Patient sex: M
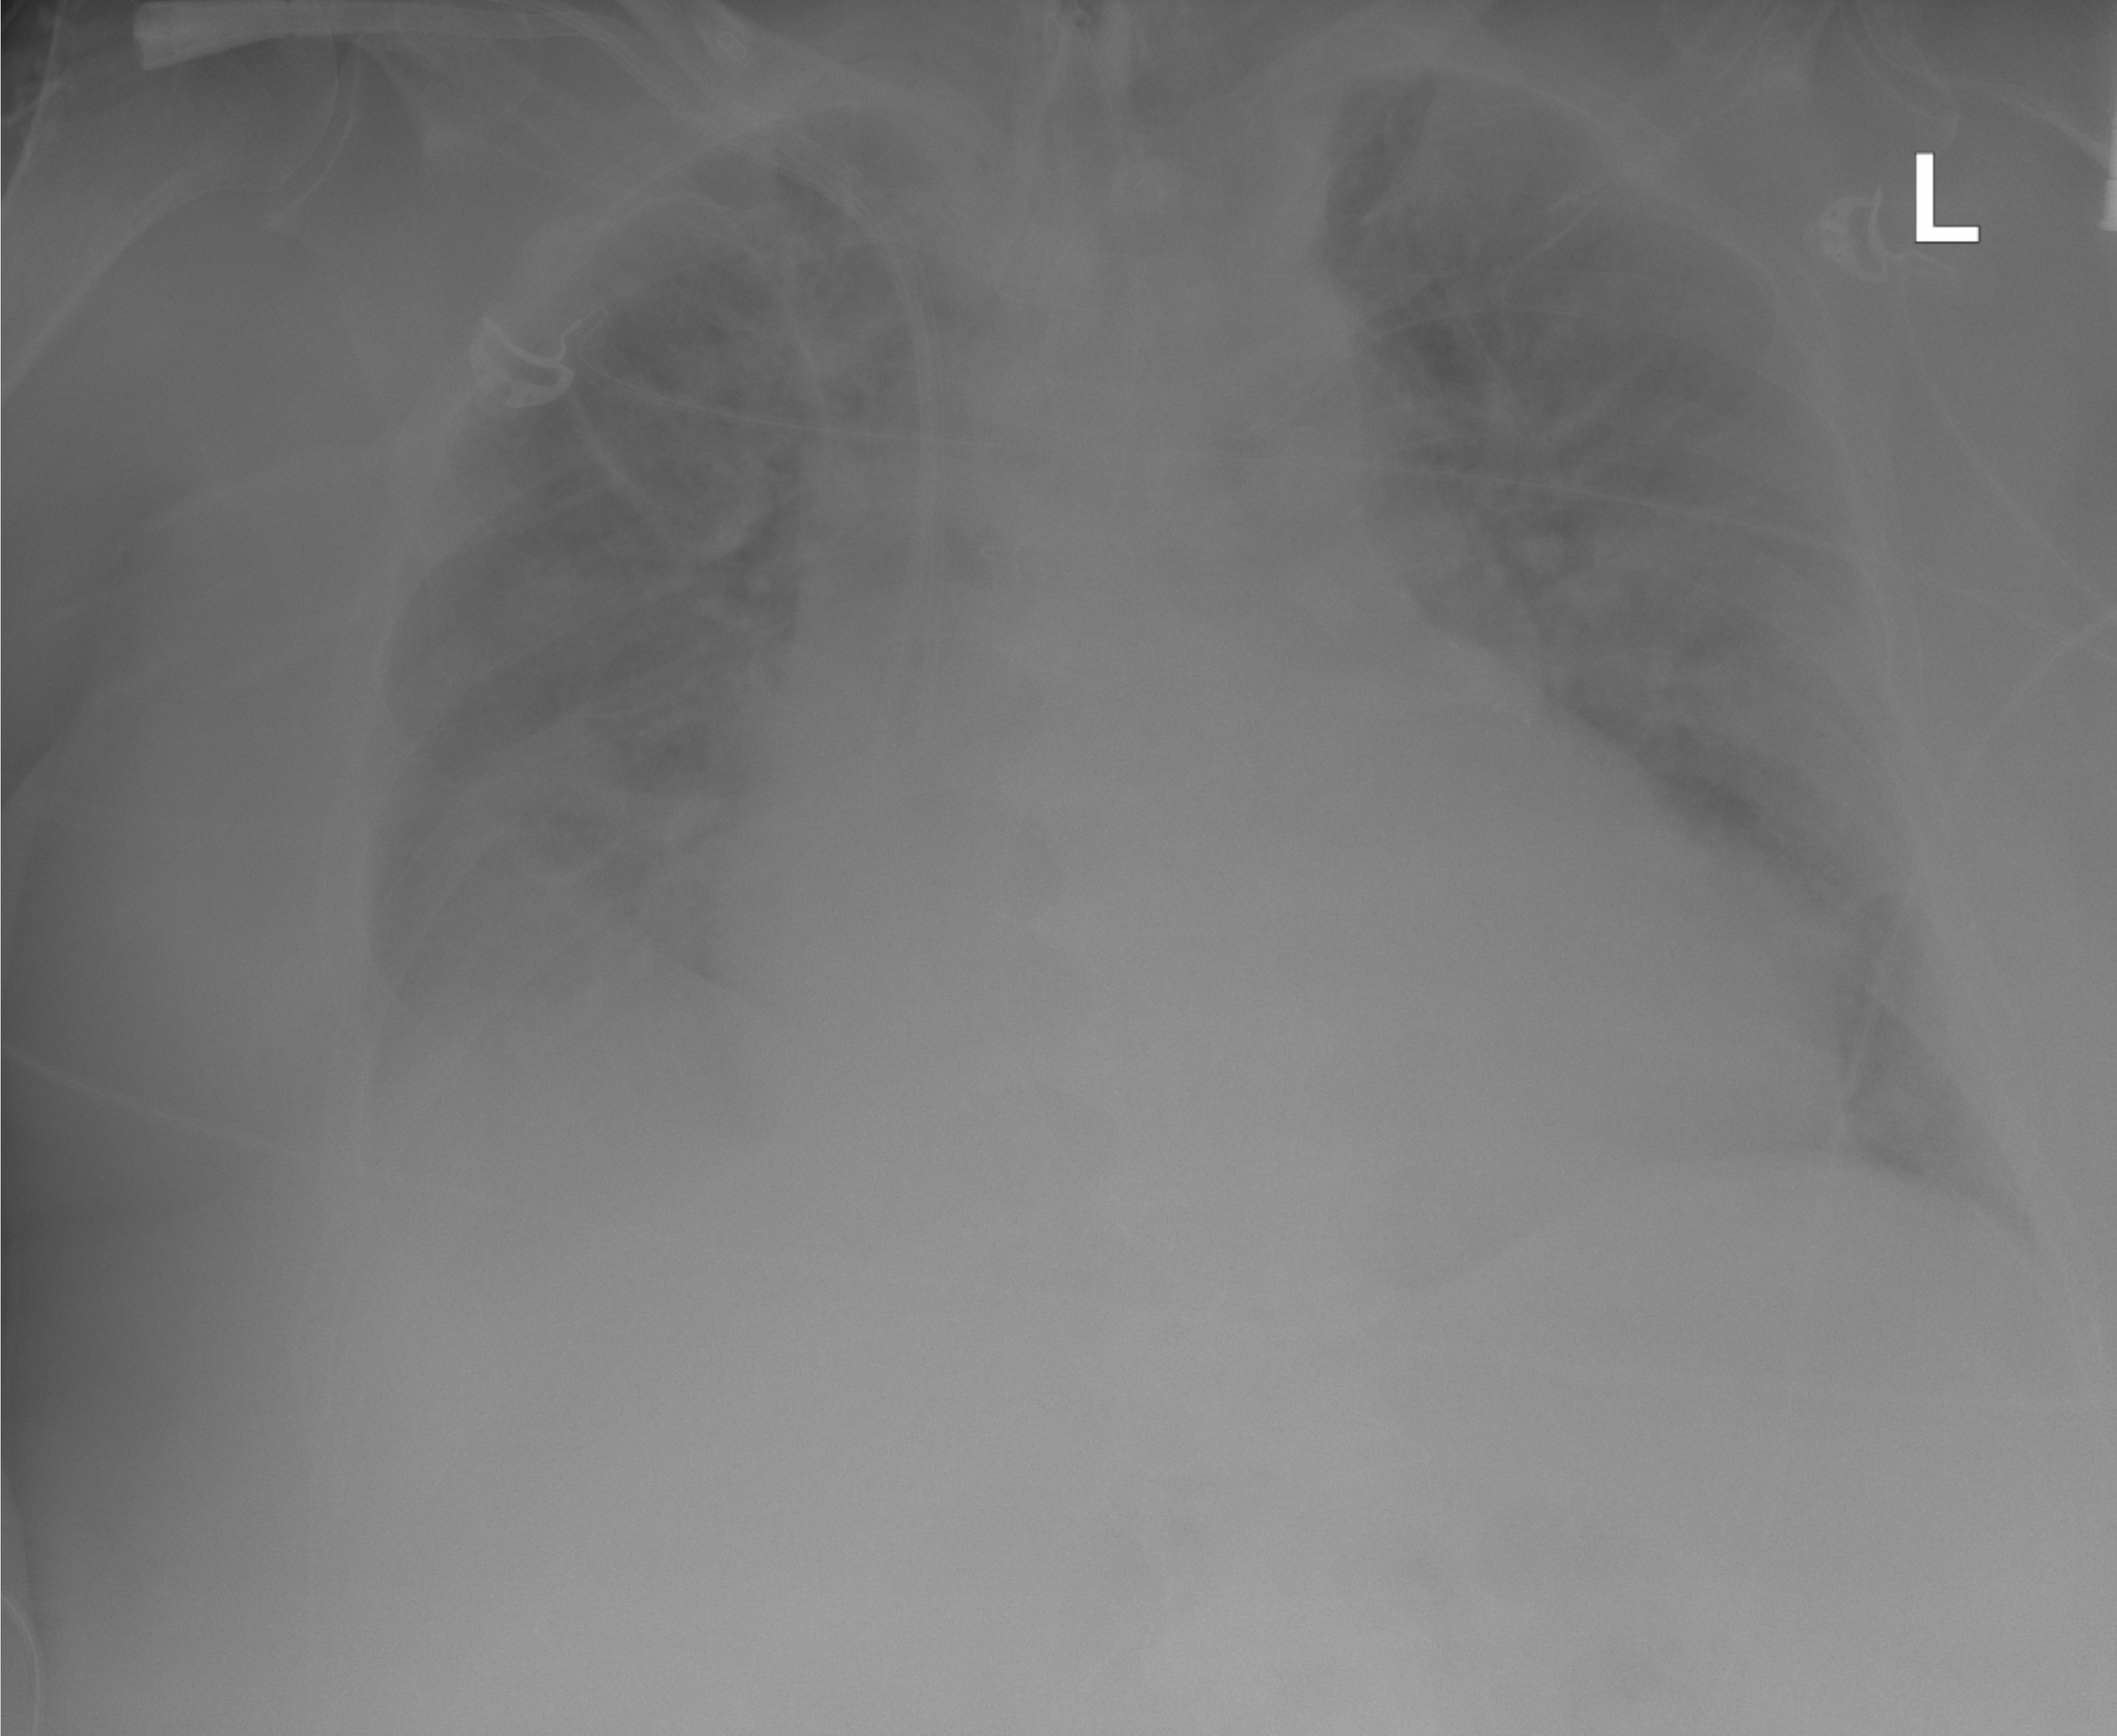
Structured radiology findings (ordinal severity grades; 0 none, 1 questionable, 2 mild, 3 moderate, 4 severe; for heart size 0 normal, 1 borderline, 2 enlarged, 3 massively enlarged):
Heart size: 2
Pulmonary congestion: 3
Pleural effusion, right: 3
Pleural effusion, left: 2
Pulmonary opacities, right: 1
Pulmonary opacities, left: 1
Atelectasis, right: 2
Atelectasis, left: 2